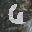
Label: 6